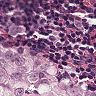
Metastatic tissue present: yes